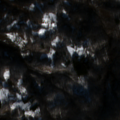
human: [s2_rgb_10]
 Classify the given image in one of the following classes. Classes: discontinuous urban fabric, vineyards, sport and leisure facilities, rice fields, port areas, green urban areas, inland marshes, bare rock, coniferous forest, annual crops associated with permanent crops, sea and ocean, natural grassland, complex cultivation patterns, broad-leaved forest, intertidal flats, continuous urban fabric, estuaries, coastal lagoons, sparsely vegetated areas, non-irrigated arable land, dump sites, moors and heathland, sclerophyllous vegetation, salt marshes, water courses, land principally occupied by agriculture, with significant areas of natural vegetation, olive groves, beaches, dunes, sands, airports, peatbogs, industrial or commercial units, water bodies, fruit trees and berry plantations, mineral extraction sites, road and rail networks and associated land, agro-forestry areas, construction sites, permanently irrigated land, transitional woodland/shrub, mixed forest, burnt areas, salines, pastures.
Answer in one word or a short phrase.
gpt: land principally occupied by agriculture, with significant areas of natural vegetation, broad-leaved forest, transitional woodland/shrub